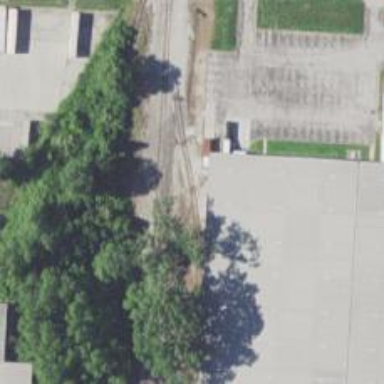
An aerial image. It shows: Disused railway siding with one track.